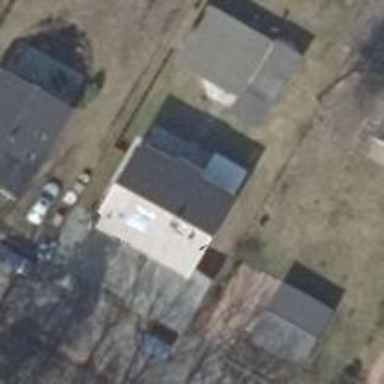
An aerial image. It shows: Simple and straightforward house.